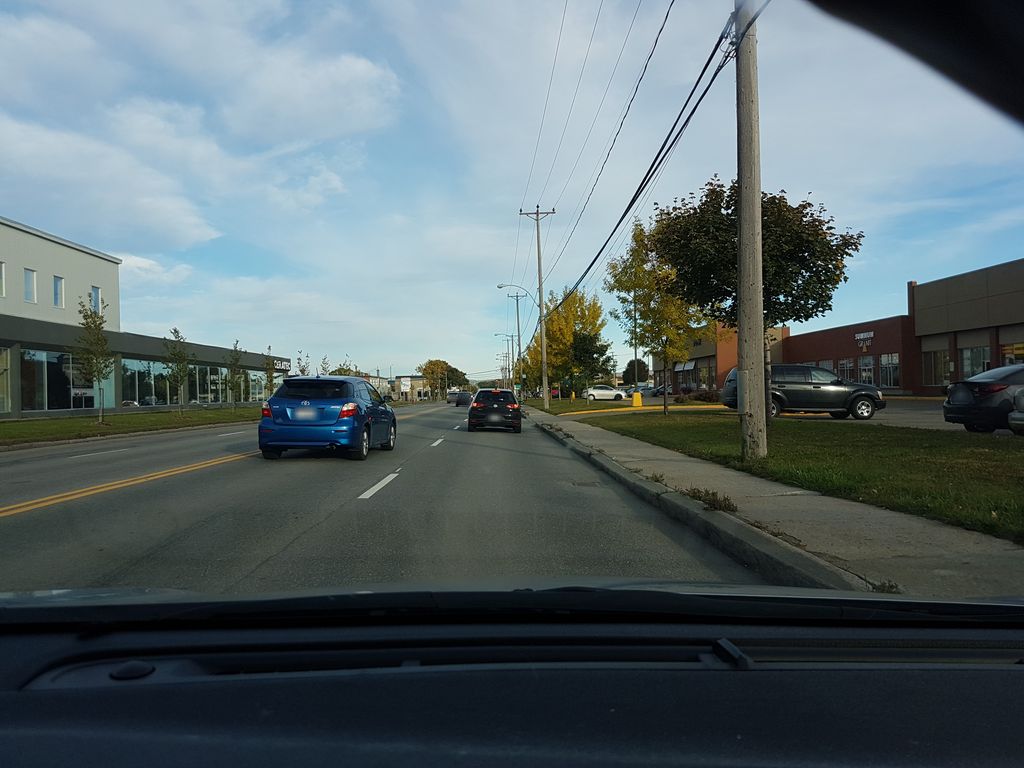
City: quebec_city